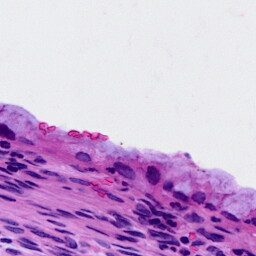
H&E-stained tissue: Cervix